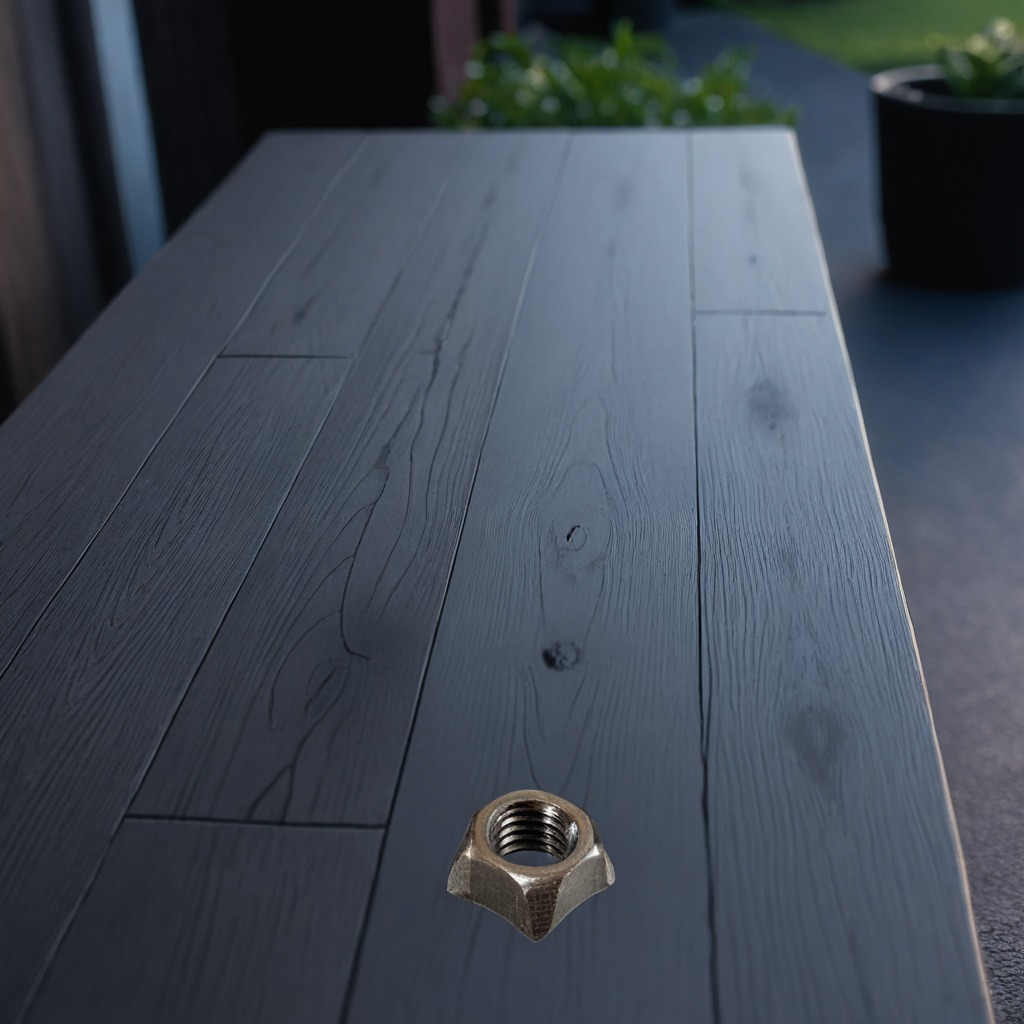
A metal nut lies on a table with burn marks in a small garage at twilight.